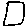
Label: square